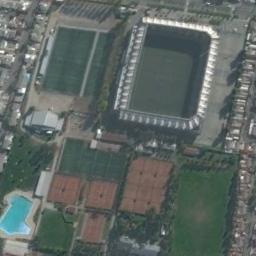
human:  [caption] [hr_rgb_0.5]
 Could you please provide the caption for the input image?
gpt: This oval stadium is surrounded by dense residential areas .

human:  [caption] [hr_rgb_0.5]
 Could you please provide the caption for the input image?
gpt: The square gym is enclosed between the lawn and the residential area .

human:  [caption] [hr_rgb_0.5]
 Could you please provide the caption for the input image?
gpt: The stadium is on the grass next to some buildings .

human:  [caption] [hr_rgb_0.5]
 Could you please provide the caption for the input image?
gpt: There are many buildings beside the stadium .

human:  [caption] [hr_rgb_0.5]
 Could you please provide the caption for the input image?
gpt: There are some buildings and green lawns beside the stadium .